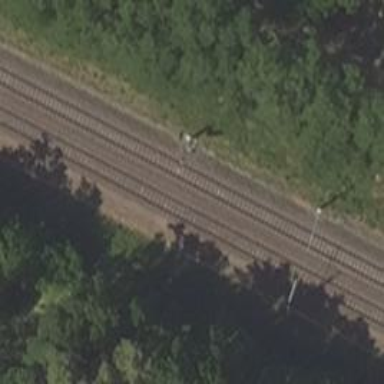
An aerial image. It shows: Railway signal.